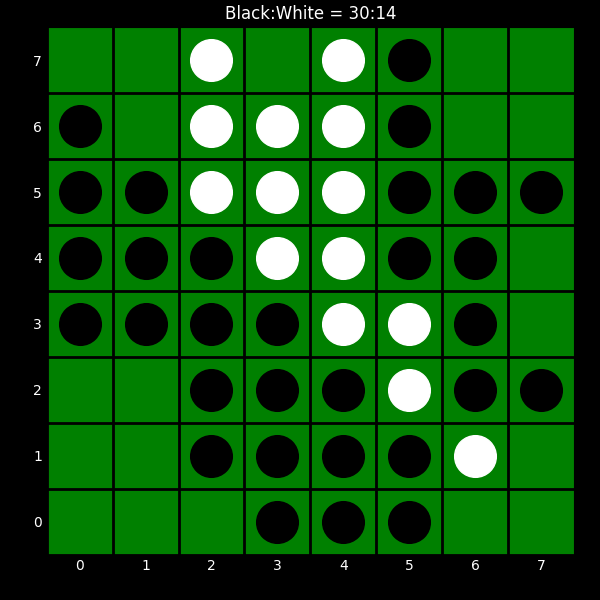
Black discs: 30
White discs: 14